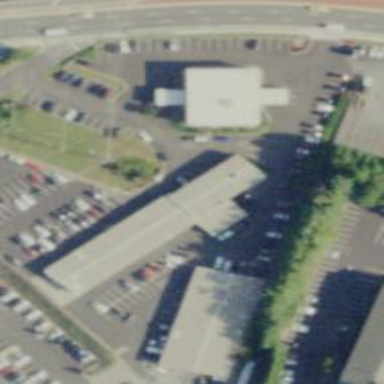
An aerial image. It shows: Car shop building.